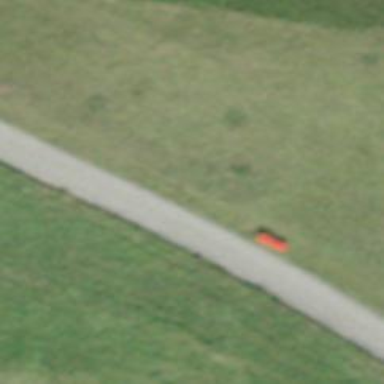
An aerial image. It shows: Red bench.